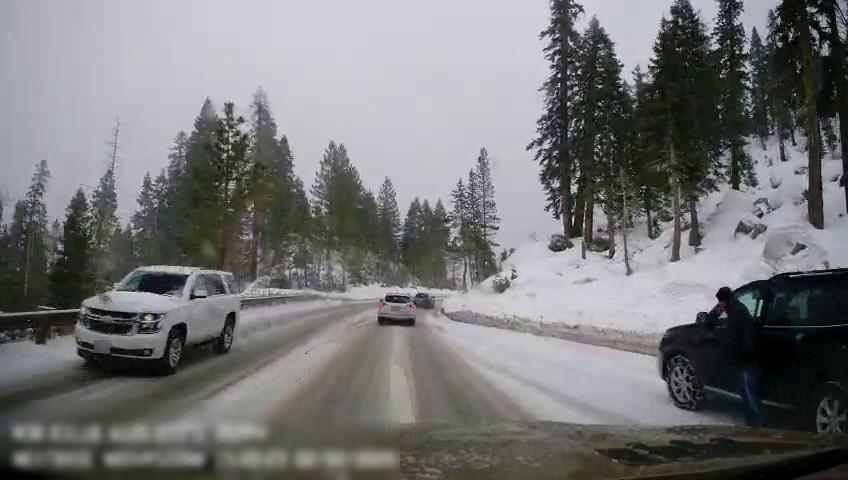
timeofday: Day
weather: Snowy
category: Drivable Space
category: Vehicles | SUV
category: Vehicles | Car
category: Vehicles | SUV
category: Pedestrians
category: Vehicles | SUV